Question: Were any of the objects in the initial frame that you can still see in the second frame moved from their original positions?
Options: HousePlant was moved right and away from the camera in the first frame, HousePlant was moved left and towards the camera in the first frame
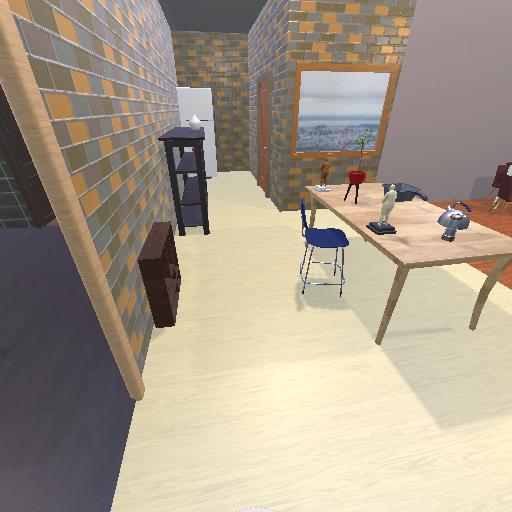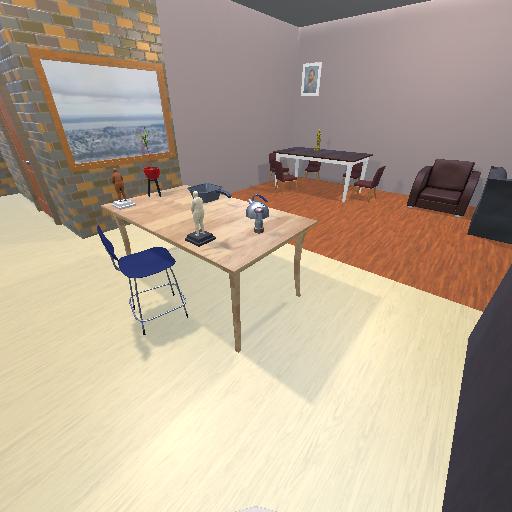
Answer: HousePlant was moved right and away from the camera in the first frame